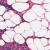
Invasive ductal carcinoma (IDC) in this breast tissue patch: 0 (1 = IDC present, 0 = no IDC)